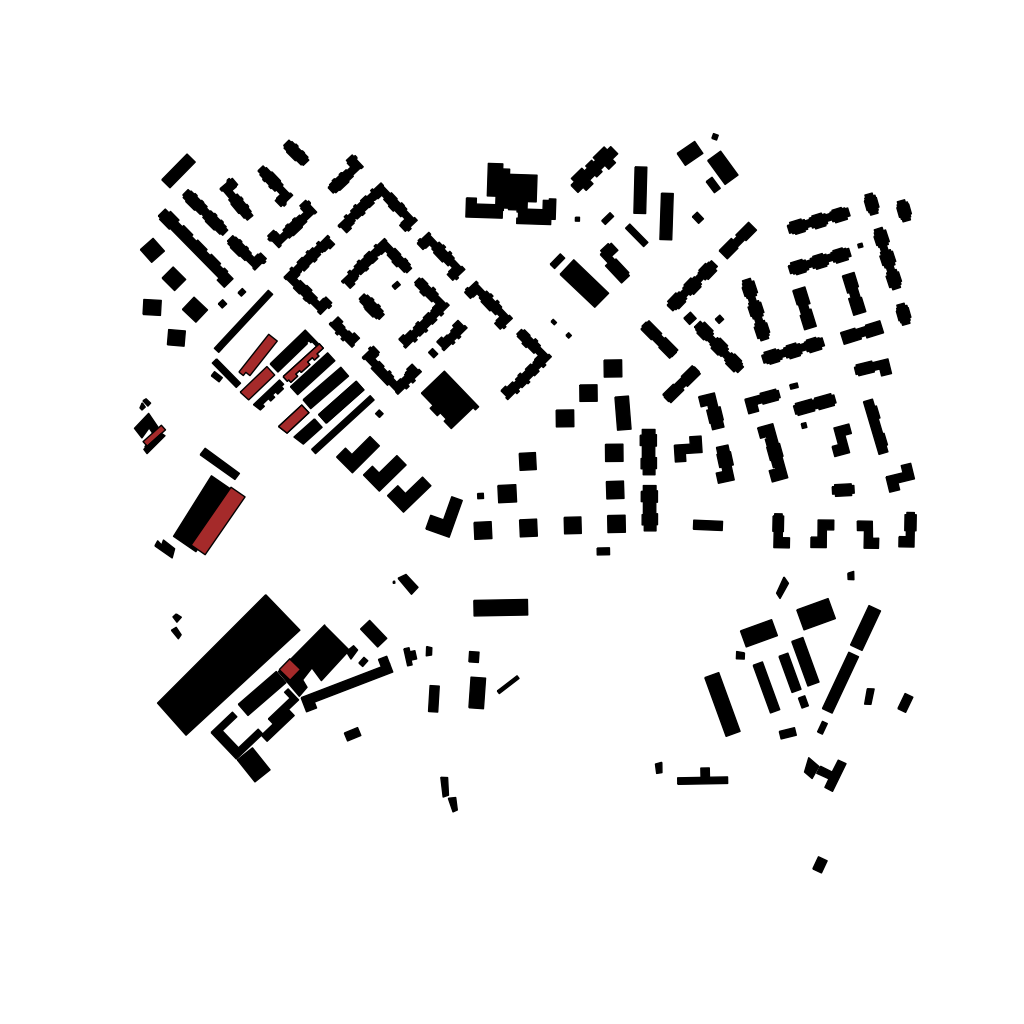
Tags: overhead vector_map, business, industrial, recreation, residential, special, modern, individual_rise, low_rise, medium_rise, density_1, Building, Facility, 1.0 km²